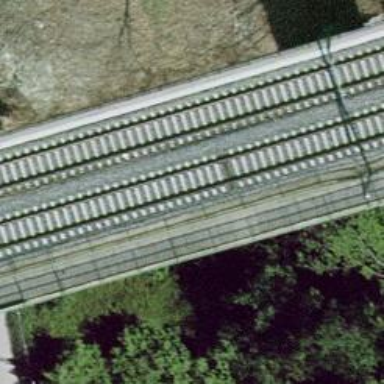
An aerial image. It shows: Viaduct railway bridge with electrified contact lines. The railway has single track.